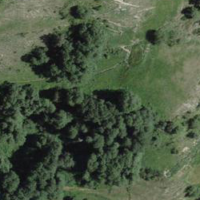
EUNIS habitat code: 24
Species observed at this site:
Pieris rapae
Fabriciana niobe
Lysandra coridon
Argynnis paphia
Parnassius apollo